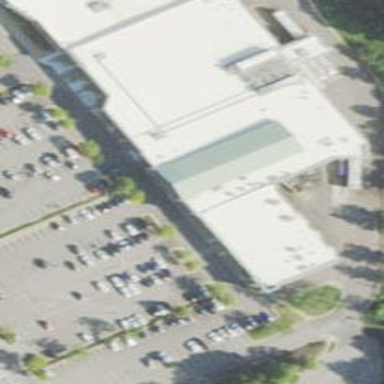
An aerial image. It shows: Supermarket.